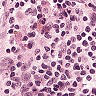
Metastatic tissue present: yes